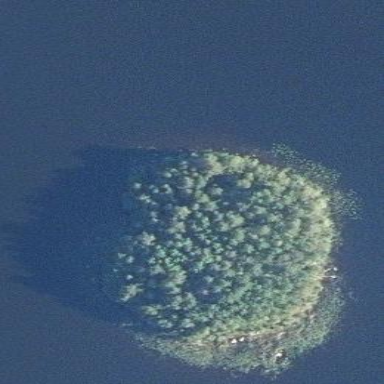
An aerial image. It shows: Islet.